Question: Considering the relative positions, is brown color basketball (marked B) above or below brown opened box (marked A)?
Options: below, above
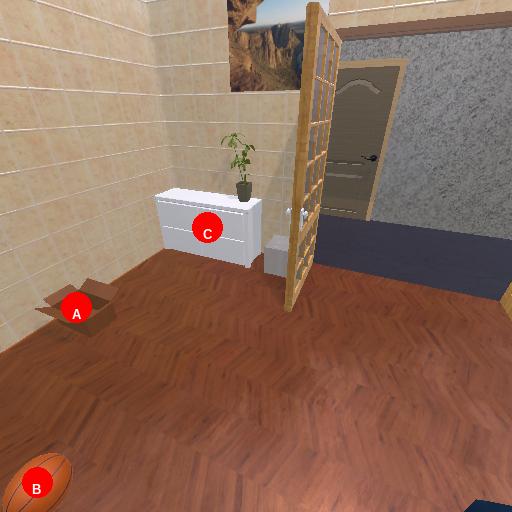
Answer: below